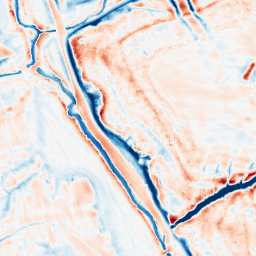
Category: edge_preserving
Decomposition family: bilateral
Decomposition parameters: d: 21
sigma_color: 100
sigma_space: 75
Upsampling method: quadratic
Upsampling parameters: scale: 8
Upsampling scale: 8